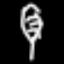
Label: leaf